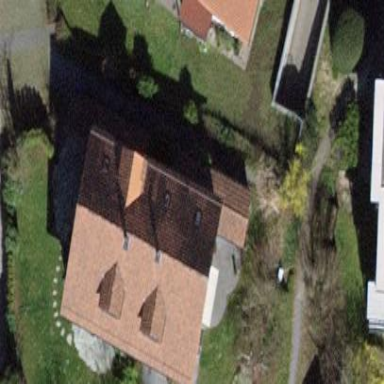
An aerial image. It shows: Semi-detached house with gabled roof.